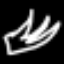
Label: leaf